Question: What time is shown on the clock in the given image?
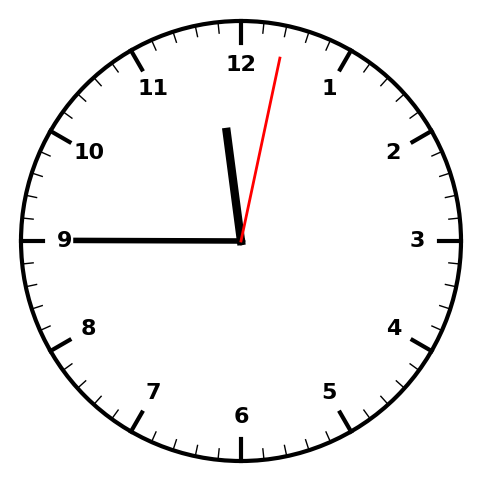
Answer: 11:45:02